Question: I want to show a dialog box in my Android app to let the user change some options.
My plan for the layout for this dialog box is:
- - - - - - - -
But, when I try and get the layout right I end up with either the option groups collapsed so that the ExpandableListView has only as much height as the first group, or the ExpandableListView taking up the entire dialog, or similar.
In the below screenshot you can see my dialog, with the option groups in blue (only one showing), top level options in green, unused ScrollView space in red and the OK / cancel LinearLayout in white.

# refine_dialog.xml
'''
<?xml version="1.0" encoding="utf-8"?>
<LinearLayout
xmlns:android="http://schemas.android.com/apk/res/android"
android:orientation="vertical"
android:layout_width="match_parent"
android:layout_height="match_parent">
<!-- ScrollView so that the user can see all the options
Without filling the entire dialog and losing the ok / cancel buttons
The height is hardcoded - I'd like to make it fill_parent -->
<ScrollView
android:background="#FFFF0000"
android:layout_weight="0.5"
android:layout_width="match_parent"
android:layout_height="300dp"> <!--RED-->
<!-- Linear layout around the options
ScrollView complains if it wraps multiple children -->
<LinearLayout
android:background="#FF00FF00"
android:orientation="vertical"
android:layout_width="match_parent"
android:layout_height="match_parent"> <!--GREEN-->
<!-- Option groups -->
<ExpandableListView
android:id="@+id/elvRefine"
android:layout_width="match_parent"
android:layout_height="match_parent"
android:background="#FF0000FF" /> <!--BLUE-->
<!-- Top level options -->
<CheckedTextView
android:id="@+id/checkboxA"
android:layout_width="match_parent"
android:layout_height="wrap_content"
android:text="Top level option A" />
<CheckedTextView
android:id="@+id/checkboxB"
android:layout_width="match_parent"
android:layout_height="wrap_content"
android:text="Top level option B" />
<CheckedTextView
android:id="@+id/checkboxC"
android:layout_width="match_parent"
android:layout_height="wrap_content"
android:text="Top level option C" />
</LinearLayout>
</ScrollView>
<!-- OK, cancel buttons -->
<LinearLayout
android:background="#FFFFFFFF"
android:layout_weight="1"
android:layout_width="match_parent"
android:layout_height="wrap_content"
android:orientation="horizontal"
android:gravity="right"> <!--WHITE-->
<Button
android:id="@+id/buttonOk"
android:layout_width="wrap_content"
android:layout_height="wrap_content"
android:text="OK" />
<Button
android:id="@+id/buttonCancel"
android:layout_width="wrap_content"
android:layout_height="wrap_content"
android:text="Cancel" />
</LinearLayout>
</LinearLayout>
'''
# getRefineDialog()
'''
private Dialog getRefineDialog() {
final Dialog dialog = new Dialog(this);
dialog.setContentView(R.layout.refine_dialog);
dialog.setTitle("Refine options");
dialog.setCancelable(true);
final ExpandableListView elv =
(ExpandableListView) dialog.findViewById(R.id.elvRefine);
elv.setAdapter(new RefineAdapter(this));
elv.setChoiceMode(ListView.CHOICE_MODE_MULTIPLE);
// cancel button listener
Common.setSimpleCancelListener(dialog, R.id.buttonCancel);
return dialog;
}
'''
The <URL> says that:
> You cannot use the value wrap_content for the android:layout_height attribute of a ExpandableListView in XML if the parent's size is also not strictly specified (for example, if the parent were ScrollView you could not specify wrap_content since it also can be any length. However, you can use wrap_content if the ExpandableListView parent has a specific size, such as 100 pixels.
...but I didn't think that should be a problem, because the ScrollView has a fixed height of 300dp (or the fixed height of the dialog if the parent dialog is set to match_parent).
Is there an easy way to get this layout working properly? If not, how should I represent an options menu with both option groups and top level options?
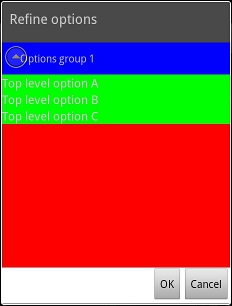
Answer: I've since seen a lot of arguments that putting one scrollable view inside another scrollable view just doesn't work. I'm pretty sure this is impossible.